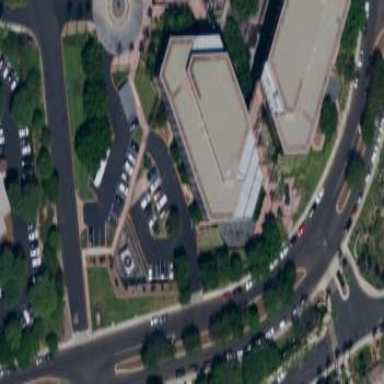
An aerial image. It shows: Office building.